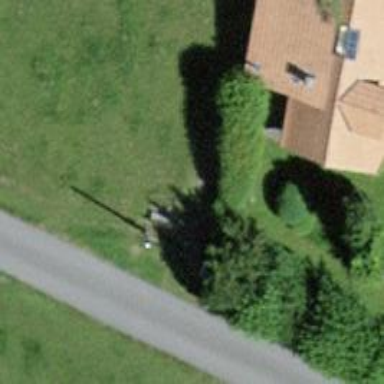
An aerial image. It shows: Brown bench in the vicinity.